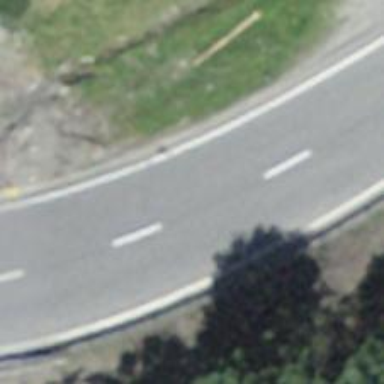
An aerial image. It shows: Primary road with asphalt surface.